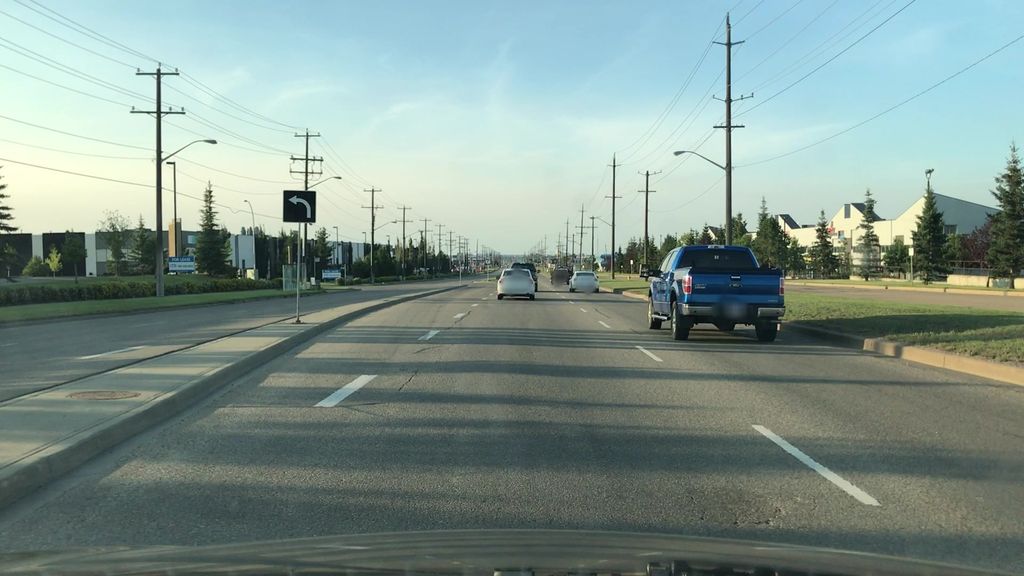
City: edmonton